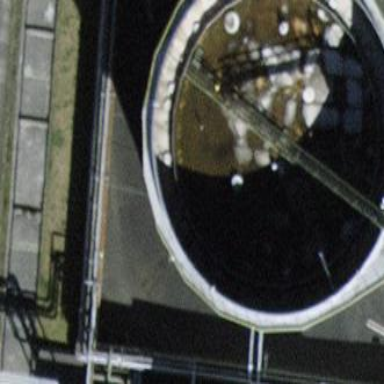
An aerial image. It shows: Storage tank building.